Question: Battery percentage?
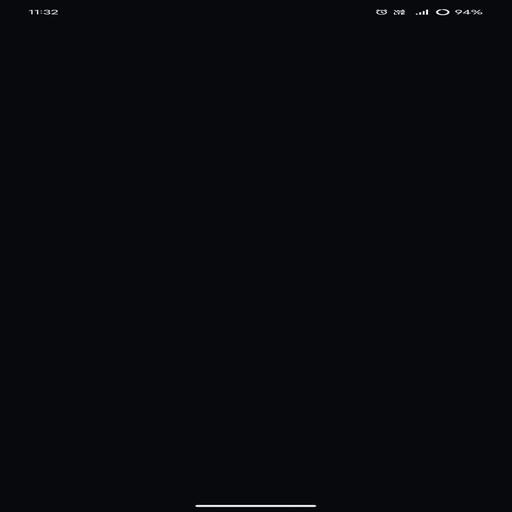
Answer: 0.94